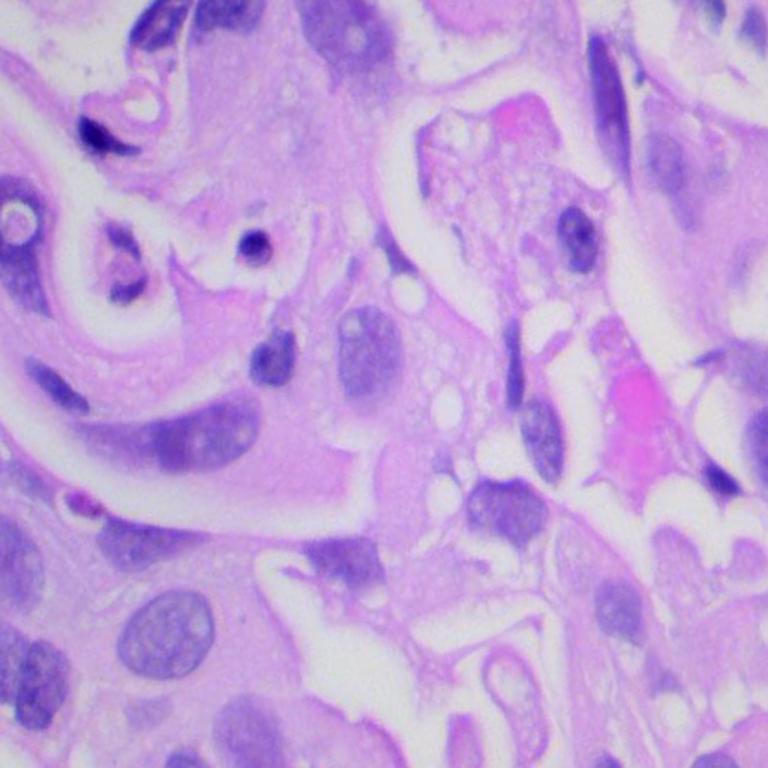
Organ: lung
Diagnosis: adenocarcinomas